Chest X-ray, PA view. Patient: 44 years old, sex M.
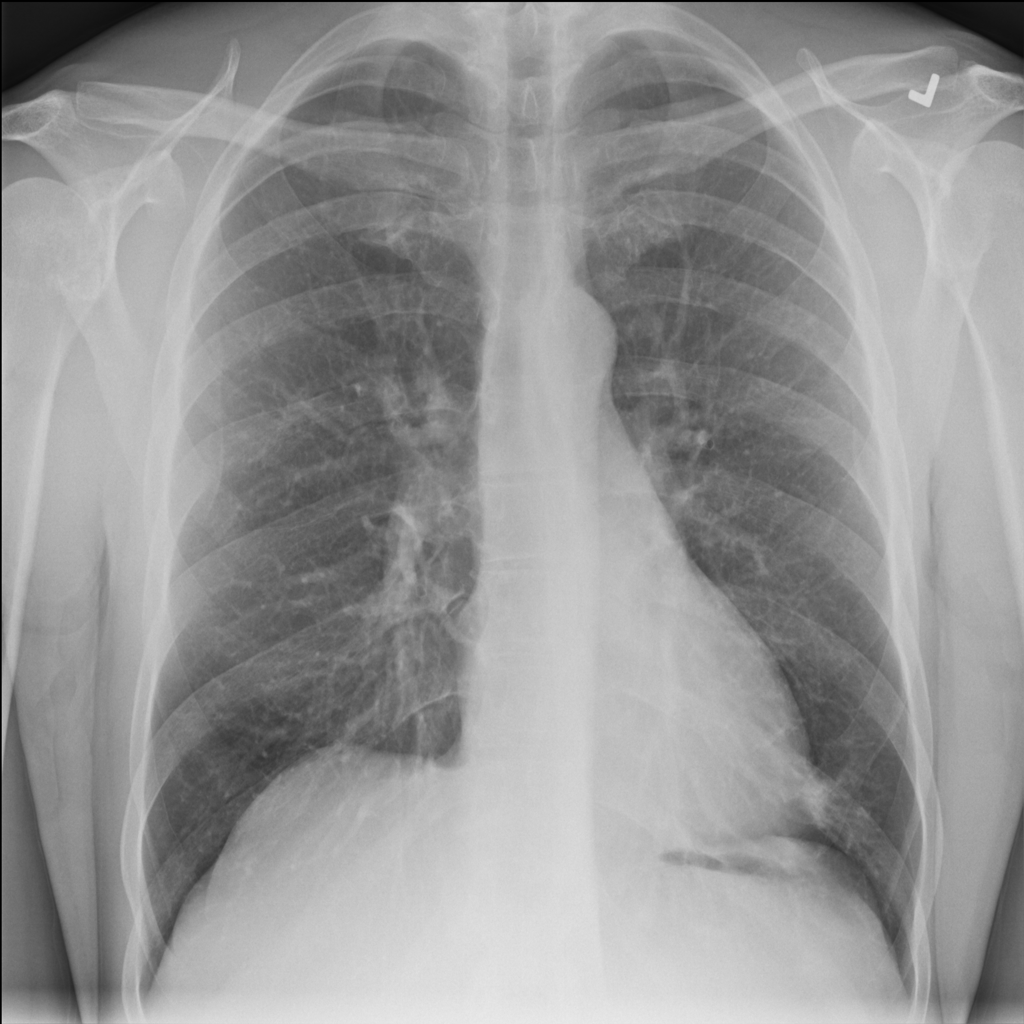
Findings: Infiltration